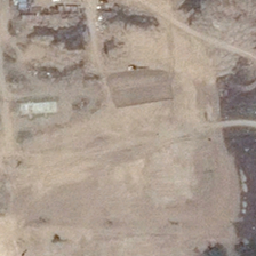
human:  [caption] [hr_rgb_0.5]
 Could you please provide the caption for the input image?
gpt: Several buildings and paths have been built on this bare land.

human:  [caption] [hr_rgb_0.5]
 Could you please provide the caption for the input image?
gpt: several dirt roads stretches across the bareland which is decorated with several trees on its coner .

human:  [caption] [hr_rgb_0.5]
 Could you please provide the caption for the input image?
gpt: Many buildings and some paths were built on this bare land.

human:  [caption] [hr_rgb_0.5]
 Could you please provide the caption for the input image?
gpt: On this bare ground, several buildings and small paths have been built.

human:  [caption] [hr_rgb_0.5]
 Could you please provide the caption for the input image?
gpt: it is a piece of irregular khaki bareland .